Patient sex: F
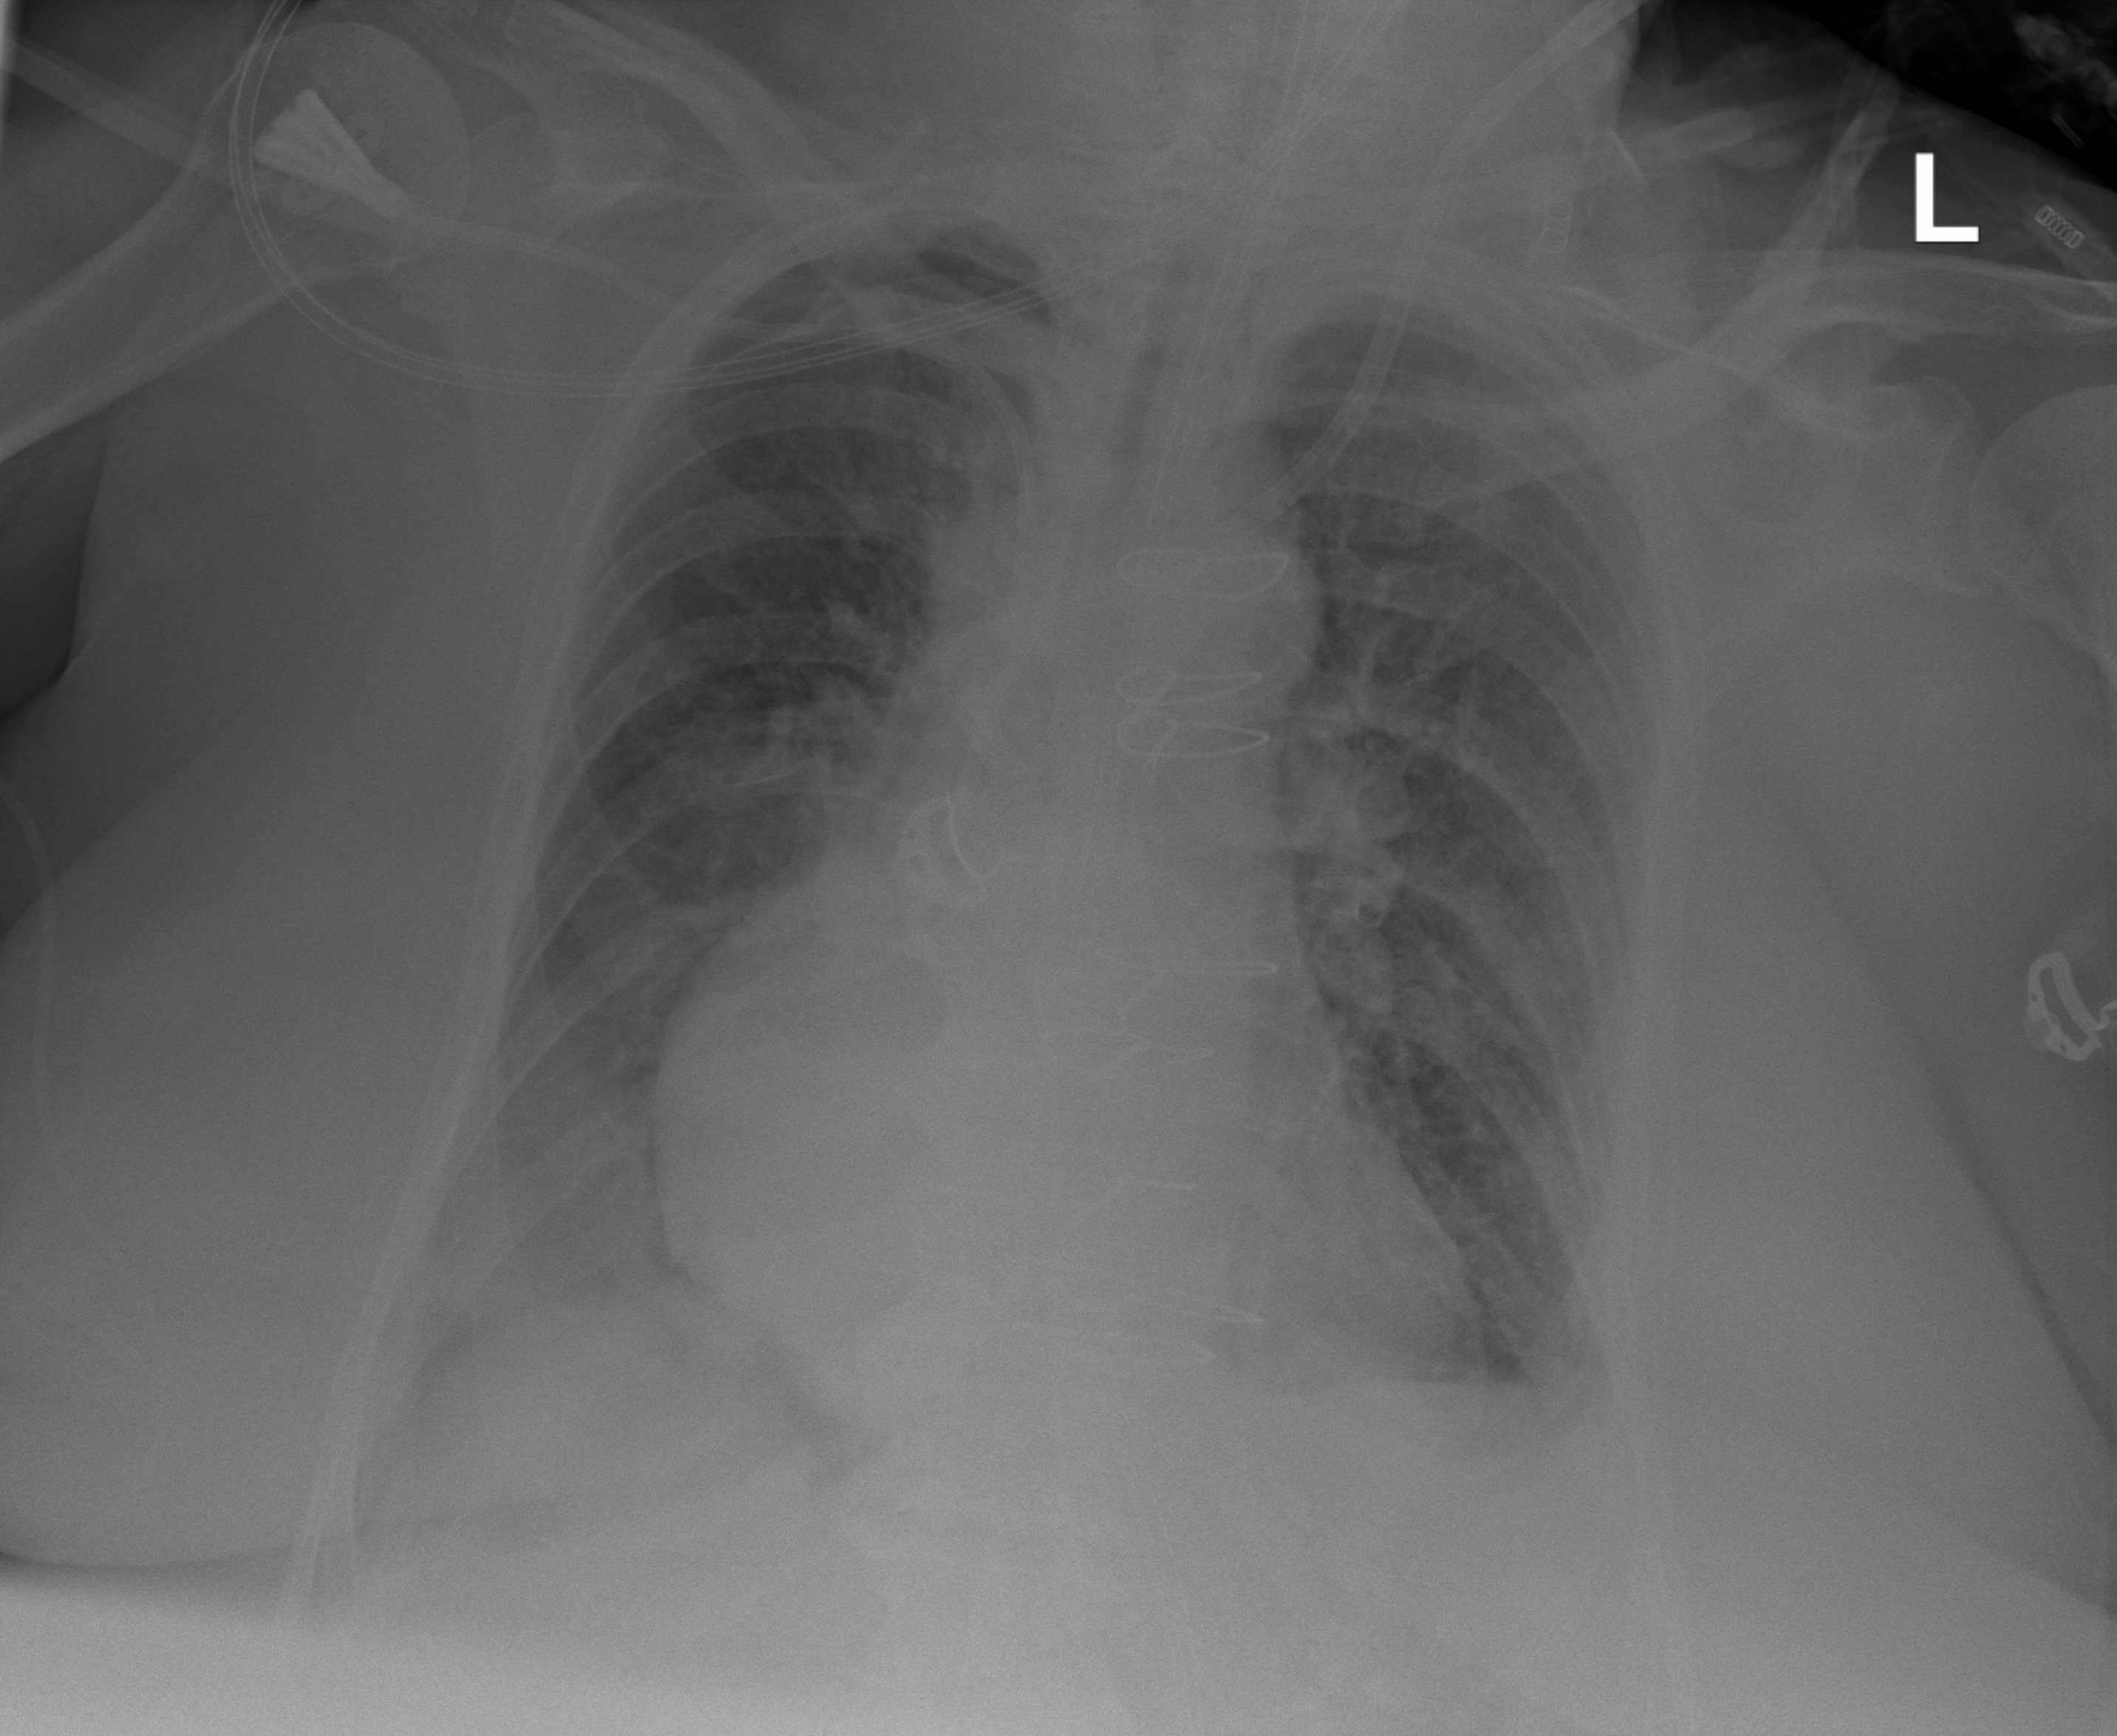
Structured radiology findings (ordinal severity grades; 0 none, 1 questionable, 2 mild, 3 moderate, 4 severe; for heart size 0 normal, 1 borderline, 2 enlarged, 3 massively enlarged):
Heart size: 2
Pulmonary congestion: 2
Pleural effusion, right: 2
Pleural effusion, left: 2
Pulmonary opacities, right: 2
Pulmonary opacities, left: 2
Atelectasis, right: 2
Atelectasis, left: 2